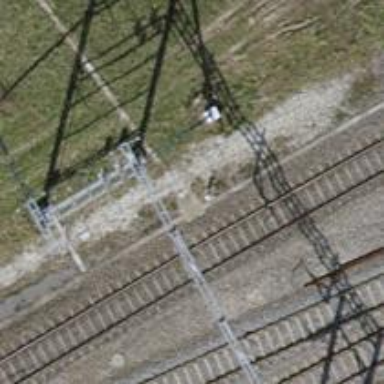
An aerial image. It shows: Power pole.